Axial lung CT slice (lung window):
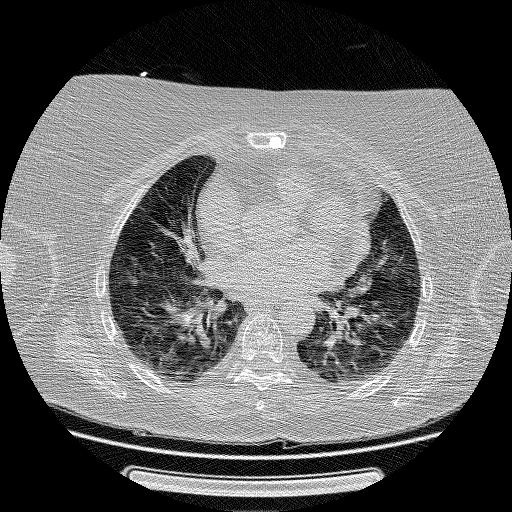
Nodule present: no